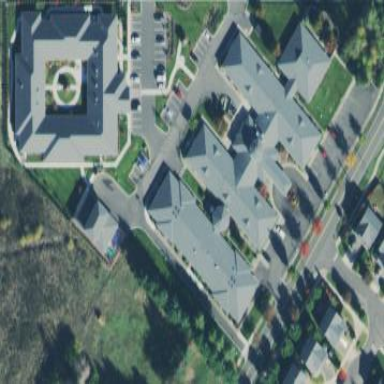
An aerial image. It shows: Residential area with nursing home.